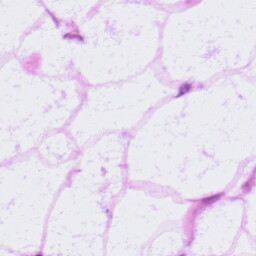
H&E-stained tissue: LymphNode